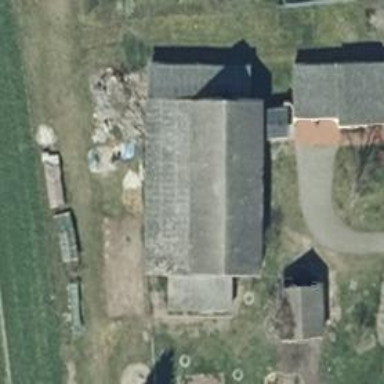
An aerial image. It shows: Flat roofed farm auxiliary building.